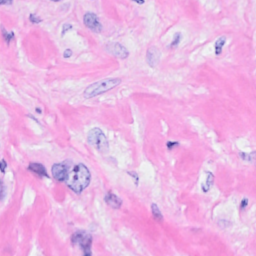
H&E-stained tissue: Breast